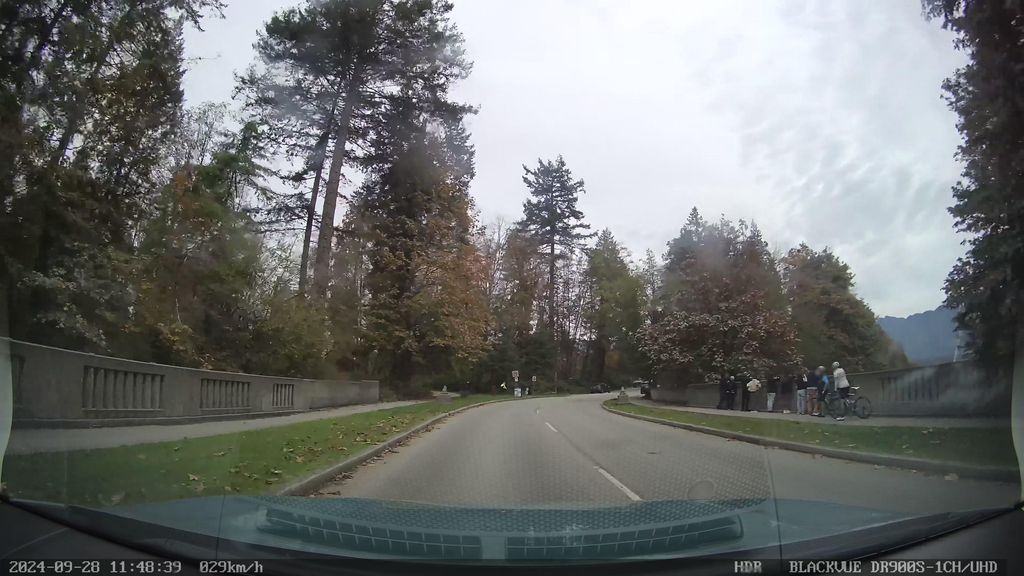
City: vancouver